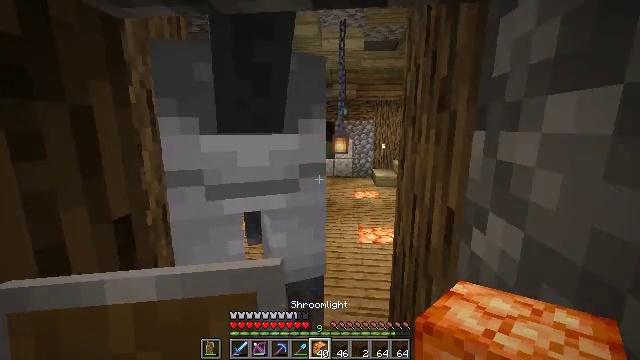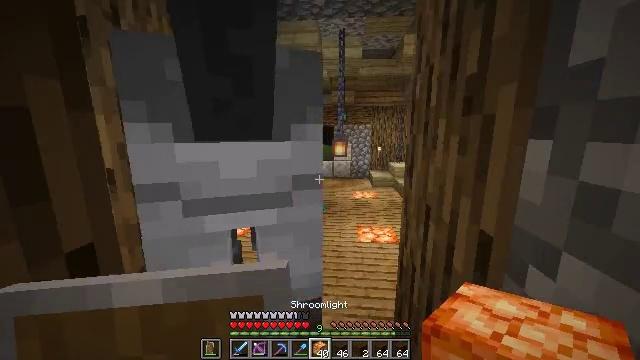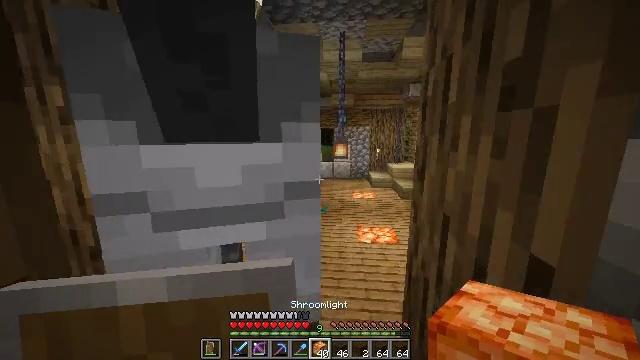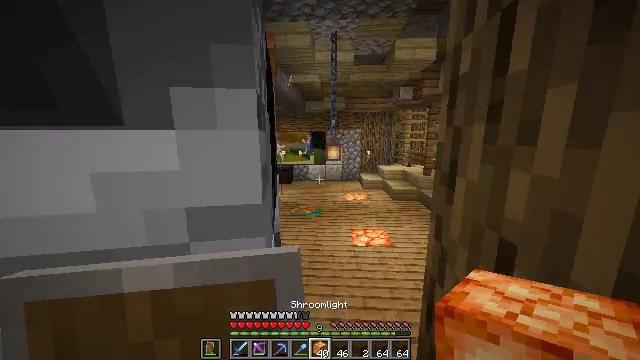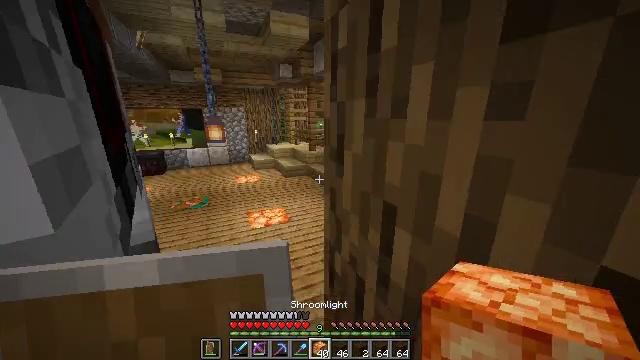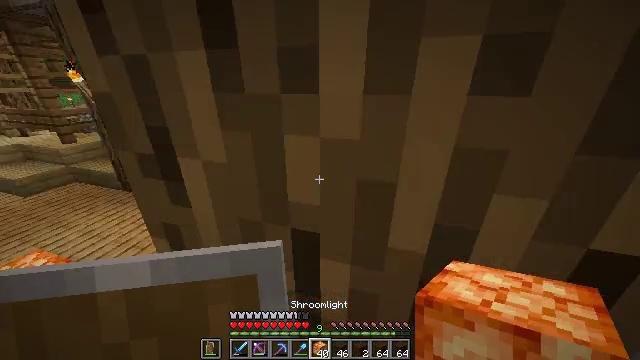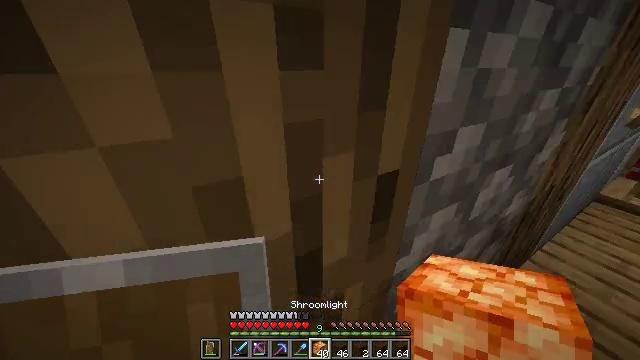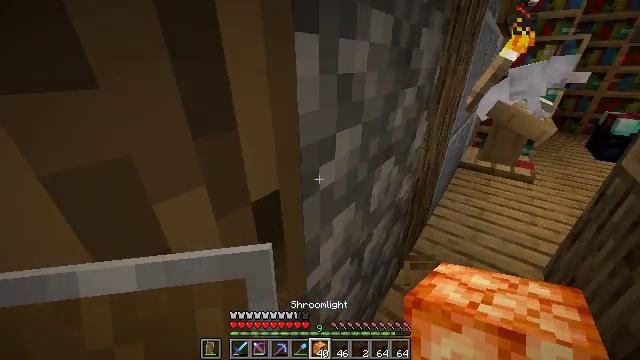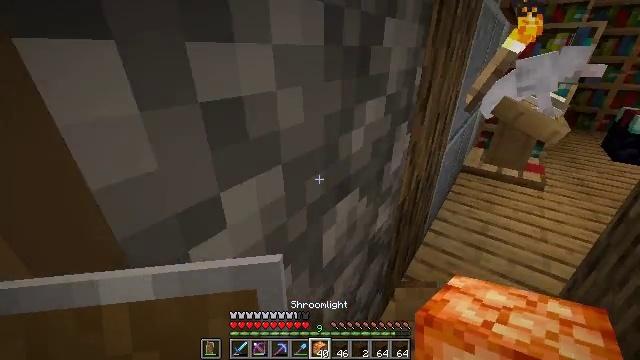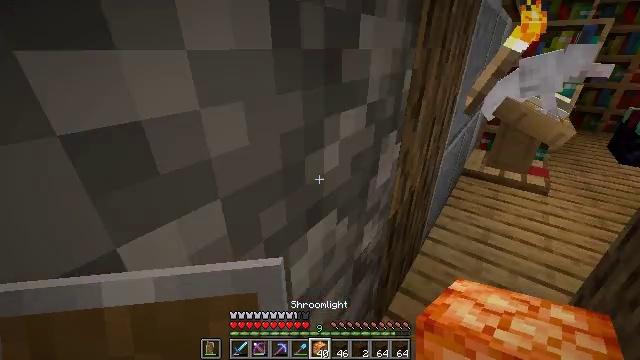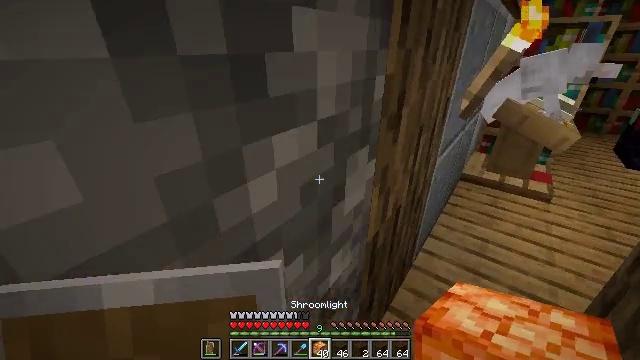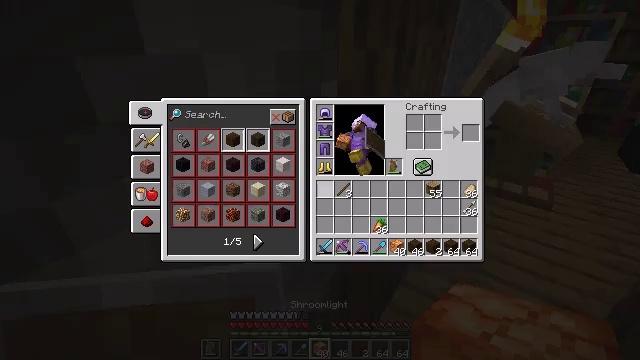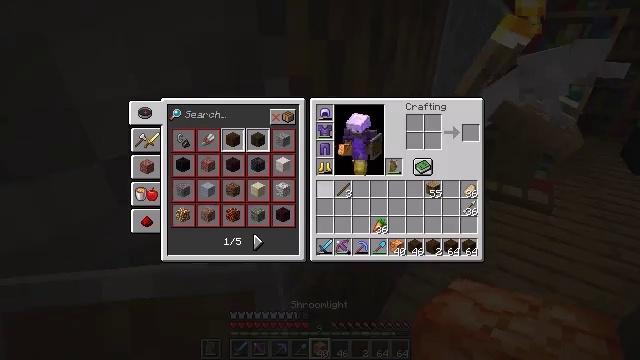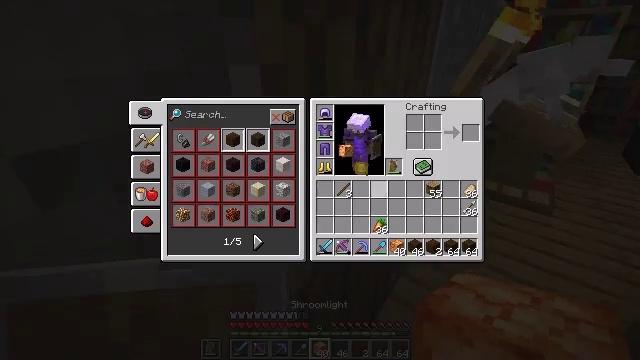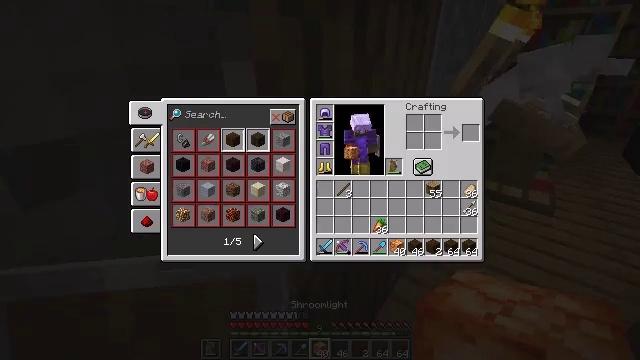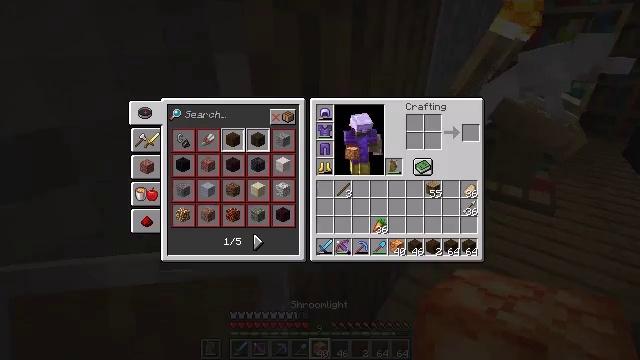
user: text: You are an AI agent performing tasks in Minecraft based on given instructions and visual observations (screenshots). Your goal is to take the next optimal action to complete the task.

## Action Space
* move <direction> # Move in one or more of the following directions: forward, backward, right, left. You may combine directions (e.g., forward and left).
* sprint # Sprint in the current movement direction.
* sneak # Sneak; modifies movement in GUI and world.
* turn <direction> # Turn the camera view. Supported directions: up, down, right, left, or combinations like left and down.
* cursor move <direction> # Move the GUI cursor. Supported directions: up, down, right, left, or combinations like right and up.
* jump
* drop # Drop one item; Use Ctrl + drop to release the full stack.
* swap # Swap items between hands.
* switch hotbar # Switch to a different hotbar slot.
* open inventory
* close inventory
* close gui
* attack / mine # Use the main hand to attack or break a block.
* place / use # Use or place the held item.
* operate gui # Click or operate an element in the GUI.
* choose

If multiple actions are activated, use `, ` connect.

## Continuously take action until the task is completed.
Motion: motion action
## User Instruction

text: Collect the oak planks from the structure.
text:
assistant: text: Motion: move forward
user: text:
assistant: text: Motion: move forward
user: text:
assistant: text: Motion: move forward, turn right
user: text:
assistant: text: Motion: move forward, turn right and down
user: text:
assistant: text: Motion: move forward, turn right and down
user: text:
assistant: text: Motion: move right, turn right and down
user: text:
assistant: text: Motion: move right, turn right
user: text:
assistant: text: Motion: move forward and move right, turn right
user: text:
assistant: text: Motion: move forward and move right
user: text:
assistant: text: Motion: move forward and move right
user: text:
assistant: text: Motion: move forward, open inventory
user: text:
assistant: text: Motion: move forward, cursor move right, open inventory
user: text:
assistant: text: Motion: cursor move right, open inventory
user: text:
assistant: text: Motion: cursor move right
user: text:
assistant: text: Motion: no_op
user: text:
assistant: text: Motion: no_op
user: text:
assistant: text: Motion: no_op
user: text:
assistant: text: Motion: no_op
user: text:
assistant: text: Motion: no_op
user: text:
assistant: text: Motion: turn right
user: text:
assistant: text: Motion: turn right and up
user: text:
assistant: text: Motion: turn left
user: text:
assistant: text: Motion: move forward, turn up
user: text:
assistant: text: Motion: move forward
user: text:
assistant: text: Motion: move forward, turn left
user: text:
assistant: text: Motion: move forward, turn left
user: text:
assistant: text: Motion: move forward, turn right, switch to hotbar 1
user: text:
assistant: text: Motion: move forward, turn right and up, switch to hotbar 1
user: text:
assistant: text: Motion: move forward, turn right, switch to hotbar 1
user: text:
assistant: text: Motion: move forward, turn right